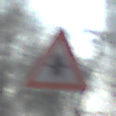
Verkehrszeichen: Vorfahrt
Umgebung: Outdoor, Suburban
Tageszeit: MorningAfternoon
Wetter: PartlyCloudy
Licht: Natural
Jahreszeit: NotSpecified
Kontrast: HighContrast